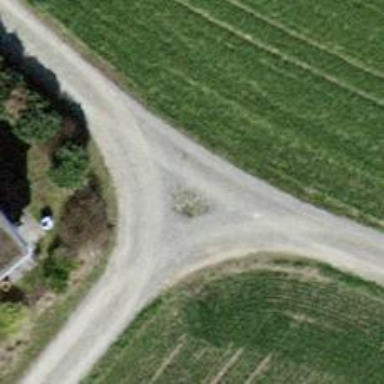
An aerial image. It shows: Gravel track with Grade 3 quality.